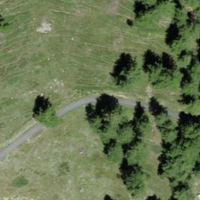
EUNIS habitat code: 23
Species observed at this site:
Campanula barbata
Oenanthe oenanthe
Linaria cannabina
Aquila chrysaetos
Phoenicurus ochruros
Fringilla coelebs
Turdus viscivorus
Falco tinnunculus